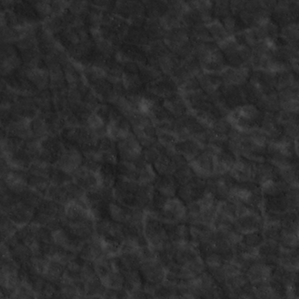
Label: non_frost